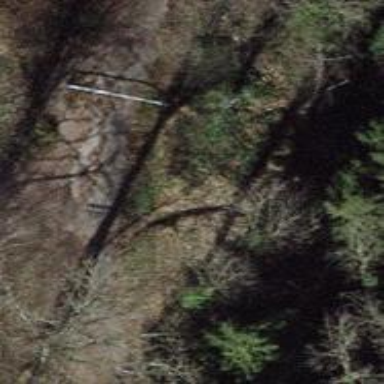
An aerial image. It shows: Lift gate barrier.